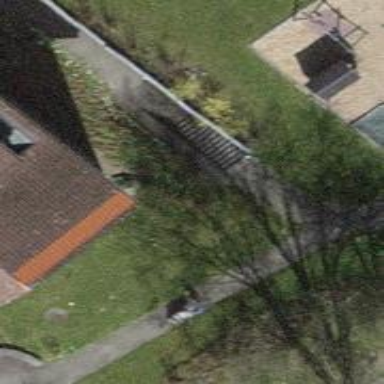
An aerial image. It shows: Road with steps.